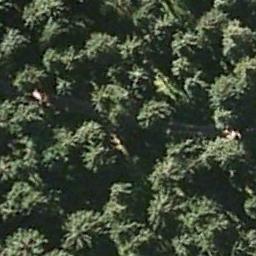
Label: forest